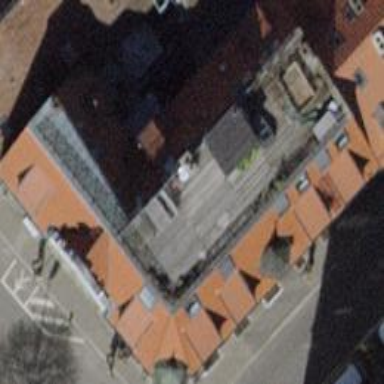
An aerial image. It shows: Quadruple saltbox roof shape on apartment building.